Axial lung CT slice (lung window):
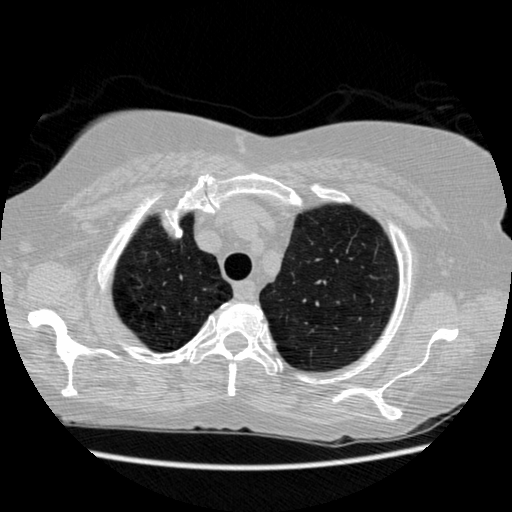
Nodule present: no